九年级 · 立体几何学
用若干个相同的小正方体搭一个几何体, 该几何体的主视图主视图、俯视图如图所示.若小正方体的棱长为 1, 则搭成的几何体的表面积是

主视图

俯视图

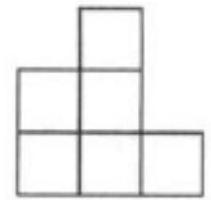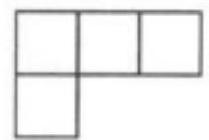
答案: 28 或 30
解析: 【分析】

本题考查的是由三视图判断几何体, 考查学生对三视图掌握程度和灵活运用能力, 同时也体现了
对空间想象能力方面的考查．如果掌握口诀 “俯视图打地基，主视图疯狂盖，左视图拆违章” 就更容易得到答案.

由俯视图可得第一层正方体的个数, 由主视图可得第二层和第三层最少或最多的正方体的个数,相加解答即可.

【解答】

解: 搭这样的几何体最少需要 $4+1+2=7$ 个小正方体, 最多需要 $4+2+2=8$ 个小正方体,一个正方体 6 个面, 每重叠一次减少 2 个面的表面积, 即为组合几何体的面积所以搭成的几何体的表面积是 $6 \times 7-2 \times 6=30$ 或 $6 \times 7-2 \times 7=28$ 或 $6 \times 8-2 \times 9=30$.